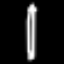
Label: pencil